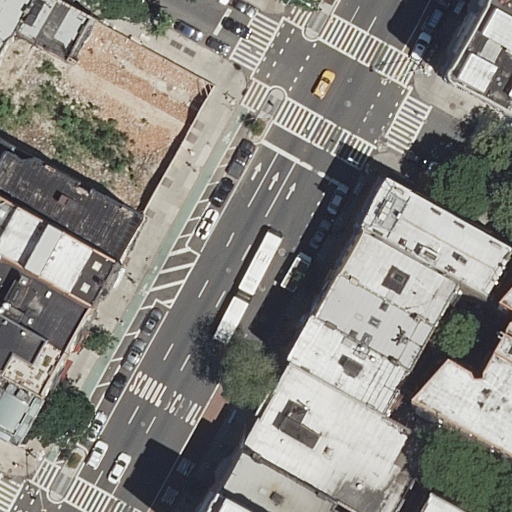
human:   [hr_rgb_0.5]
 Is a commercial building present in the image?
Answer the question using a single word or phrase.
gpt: no

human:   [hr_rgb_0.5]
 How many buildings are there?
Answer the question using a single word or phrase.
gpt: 17

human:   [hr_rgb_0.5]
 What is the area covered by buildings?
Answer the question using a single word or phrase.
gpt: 3346m2

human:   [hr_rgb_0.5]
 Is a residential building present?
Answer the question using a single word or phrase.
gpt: yes

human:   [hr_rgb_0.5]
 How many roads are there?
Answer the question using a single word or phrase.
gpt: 6

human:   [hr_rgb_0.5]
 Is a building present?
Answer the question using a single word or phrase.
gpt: yes

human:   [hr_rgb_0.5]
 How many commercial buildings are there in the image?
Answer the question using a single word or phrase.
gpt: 0

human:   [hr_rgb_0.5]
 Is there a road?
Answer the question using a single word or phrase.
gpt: yes

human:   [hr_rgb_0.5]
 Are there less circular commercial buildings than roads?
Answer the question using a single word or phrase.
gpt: yes

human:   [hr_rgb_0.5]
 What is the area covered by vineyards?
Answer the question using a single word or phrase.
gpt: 0m2

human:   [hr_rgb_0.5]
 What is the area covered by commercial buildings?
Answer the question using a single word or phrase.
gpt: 0m2

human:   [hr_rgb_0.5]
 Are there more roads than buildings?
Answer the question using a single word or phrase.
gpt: no

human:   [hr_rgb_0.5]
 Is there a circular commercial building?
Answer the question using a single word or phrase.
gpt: no

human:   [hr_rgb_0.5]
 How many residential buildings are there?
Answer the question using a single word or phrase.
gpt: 17

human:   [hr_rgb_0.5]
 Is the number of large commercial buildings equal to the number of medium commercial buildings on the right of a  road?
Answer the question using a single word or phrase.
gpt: yes

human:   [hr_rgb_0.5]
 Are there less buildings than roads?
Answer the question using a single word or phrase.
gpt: no

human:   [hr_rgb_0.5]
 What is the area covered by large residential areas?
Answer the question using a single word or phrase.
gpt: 0m2

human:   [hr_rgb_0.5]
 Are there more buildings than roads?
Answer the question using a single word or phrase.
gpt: yes

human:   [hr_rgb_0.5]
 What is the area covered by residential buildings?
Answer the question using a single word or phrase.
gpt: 3346m2

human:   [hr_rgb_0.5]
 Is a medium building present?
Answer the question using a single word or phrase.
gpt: yes

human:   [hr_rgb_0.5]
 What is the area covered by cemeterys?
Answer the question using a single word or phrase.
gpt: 0m2

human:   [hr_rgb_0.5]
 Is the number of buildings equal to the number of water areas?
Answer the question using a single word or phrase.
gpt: no

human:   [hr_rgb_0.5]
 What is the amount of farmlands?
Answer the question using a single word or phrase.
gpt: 0

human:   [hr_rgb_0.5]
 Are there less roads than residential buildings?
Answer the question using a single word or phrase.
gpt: yes

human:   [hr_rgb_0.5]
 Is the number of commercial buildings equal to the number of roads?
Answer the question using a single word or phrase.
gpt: no

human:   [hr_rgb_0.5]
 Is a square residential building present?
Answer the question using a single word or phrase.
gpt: no

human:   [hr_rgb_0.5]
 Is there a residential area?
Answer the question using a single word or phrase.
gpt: no

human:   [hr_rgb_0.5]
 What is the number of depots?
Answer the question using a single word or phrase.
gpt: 0

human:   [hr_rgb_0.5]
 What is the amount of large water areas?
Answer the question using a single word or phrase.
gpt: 0

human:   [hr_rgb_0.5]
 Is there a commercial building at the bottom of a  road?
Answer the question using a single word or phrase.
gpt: no

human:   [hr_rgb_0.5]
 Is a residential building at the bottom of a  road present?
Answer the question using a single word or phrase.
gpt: yes

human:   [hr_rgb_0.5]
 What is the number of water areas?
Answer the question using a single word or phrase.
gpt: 0

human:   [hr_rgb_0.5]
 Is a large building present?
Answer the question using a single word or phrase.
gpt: yes

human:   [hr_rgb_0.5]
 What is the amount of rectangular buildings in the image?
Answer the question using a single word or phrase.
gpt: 14

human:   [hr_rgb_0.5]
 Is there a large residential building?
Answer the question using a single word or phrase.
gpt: yes

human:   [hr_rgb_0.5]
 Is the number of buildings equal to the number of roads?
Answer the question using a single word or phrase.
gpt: no

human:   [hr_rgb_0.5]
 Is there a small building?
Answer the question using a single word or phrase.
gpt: yes

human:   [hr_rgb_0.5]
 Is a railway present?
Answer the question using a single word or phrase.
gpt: no

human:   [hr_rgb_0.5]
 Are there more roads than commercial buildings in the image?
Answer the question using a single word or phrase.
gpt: yes

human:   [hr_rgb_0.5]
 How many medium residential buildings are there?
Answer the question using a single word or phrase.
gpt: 10

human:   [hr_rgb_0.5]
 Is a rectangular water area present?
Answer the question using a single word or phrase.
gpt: no

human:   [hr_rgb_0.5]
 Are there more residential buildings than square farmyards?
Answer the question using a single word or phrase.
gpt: yes

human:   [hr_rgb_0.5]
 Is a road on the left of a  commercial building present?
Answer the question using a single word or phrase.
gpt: no

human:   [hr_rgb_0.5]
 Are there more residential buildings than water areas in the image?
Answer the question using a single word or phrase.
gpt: yes

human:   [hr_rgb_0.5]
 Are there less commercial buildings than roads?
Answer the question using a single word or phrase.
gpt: yes

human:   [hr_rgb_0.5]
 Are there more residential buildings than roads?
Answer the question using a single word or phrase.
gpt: yes

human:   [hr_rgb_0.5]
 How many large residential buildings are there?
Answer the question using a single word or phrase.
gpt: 1

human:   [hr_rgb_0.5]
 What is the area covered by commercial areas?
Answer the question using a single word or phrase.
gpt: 0m2

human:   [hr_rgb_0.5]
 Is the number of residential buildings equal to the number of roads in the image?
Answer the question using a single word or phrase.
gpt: no

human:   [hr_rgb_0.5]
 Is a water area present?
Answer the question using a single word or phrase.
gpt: no

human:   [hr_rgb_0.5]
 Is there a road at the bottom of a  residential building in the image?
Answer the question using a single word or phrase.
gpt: yes

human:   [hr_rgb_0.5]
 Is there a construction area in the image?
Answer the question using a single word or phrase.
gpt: no

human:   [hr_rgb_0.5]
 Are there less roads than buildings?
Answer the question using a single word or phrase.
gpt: yes

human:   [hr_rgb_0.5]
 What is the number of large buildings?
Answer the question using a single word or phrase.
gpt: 1

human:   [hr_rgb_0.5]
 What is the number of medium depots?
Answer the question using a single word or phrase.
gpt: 0

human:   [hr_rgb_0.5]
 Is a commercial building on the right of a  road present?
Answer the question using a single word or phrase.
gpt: no

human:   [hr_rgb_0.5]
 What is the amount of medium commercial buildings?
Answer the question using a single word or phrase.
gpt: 0

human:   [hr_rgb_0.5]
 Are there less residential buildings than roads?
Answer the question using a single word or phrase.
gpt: no

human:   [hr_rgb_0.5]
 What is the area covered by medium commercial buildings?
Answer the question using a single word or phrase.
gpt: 0m2

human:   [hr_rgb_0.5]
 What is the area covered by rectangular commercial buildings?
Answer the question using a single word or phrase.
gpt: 0m2

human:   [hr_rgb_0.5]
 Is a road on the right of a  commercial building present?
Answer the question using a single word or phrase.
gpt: no

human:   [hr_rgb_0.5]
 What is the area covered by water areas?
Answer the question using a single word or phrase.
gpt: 0m2

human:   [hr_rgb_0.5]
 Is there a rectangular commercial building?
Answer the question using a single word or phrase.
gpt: no

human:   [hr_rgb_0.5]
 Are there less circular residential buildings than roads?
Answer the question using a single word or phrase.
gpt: yes